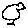
Label: bird